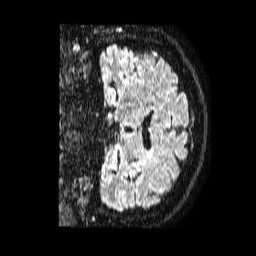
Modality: FLAIR
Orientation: coronal
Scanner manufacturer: philips
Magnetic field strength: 1.5 T
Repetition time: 4.8 s
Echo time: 0.3 s